Interaction volume radius: 5 \u00c5
Interaction volume height: 25 \u00c5
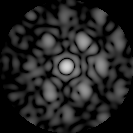
Disorder parameter: 0.5321